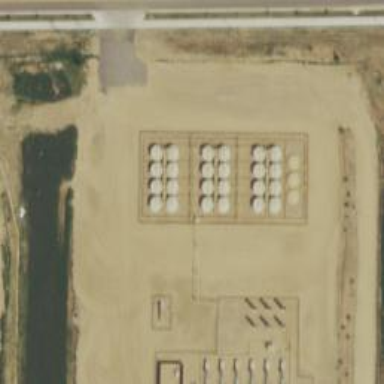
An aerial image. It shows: Storage tank with man-made structure.